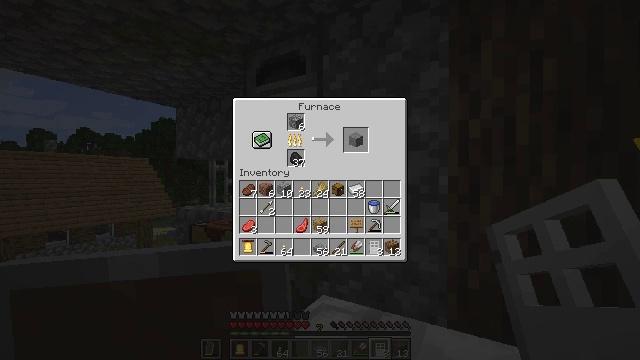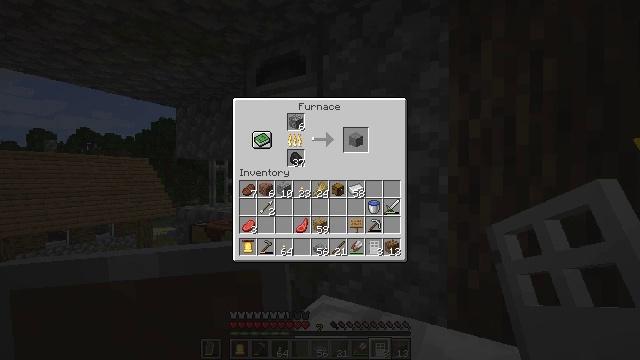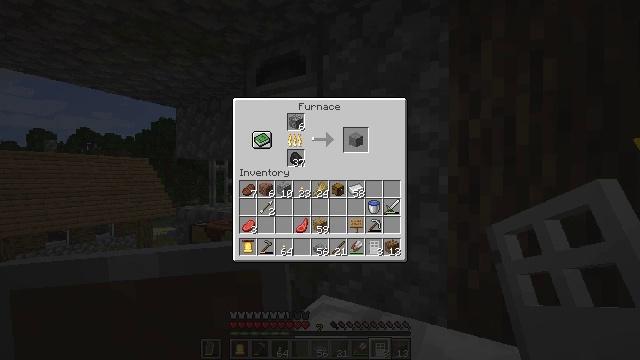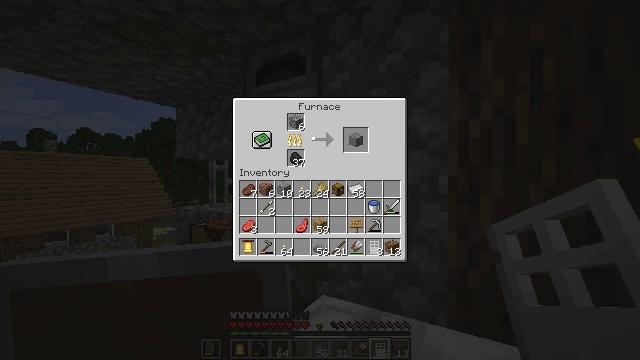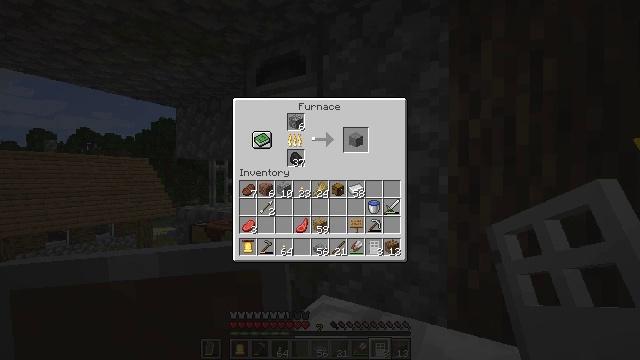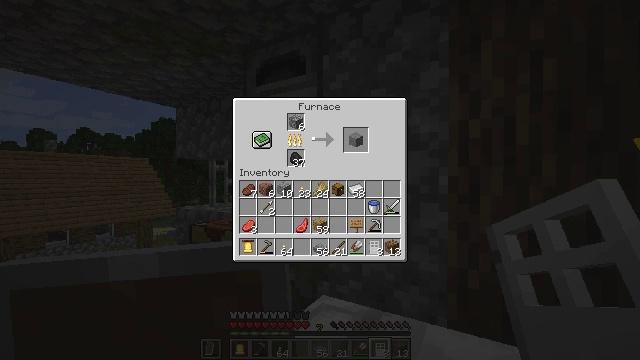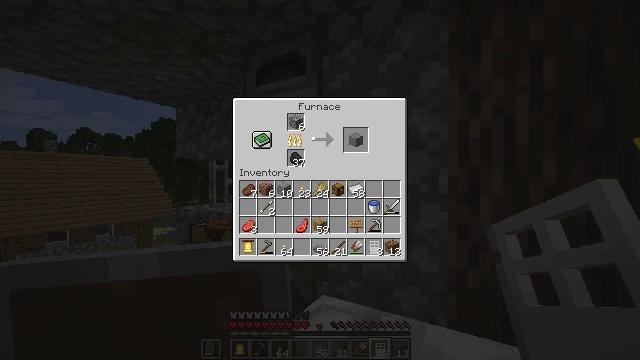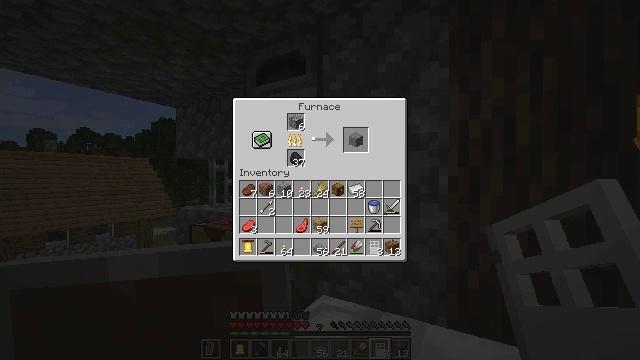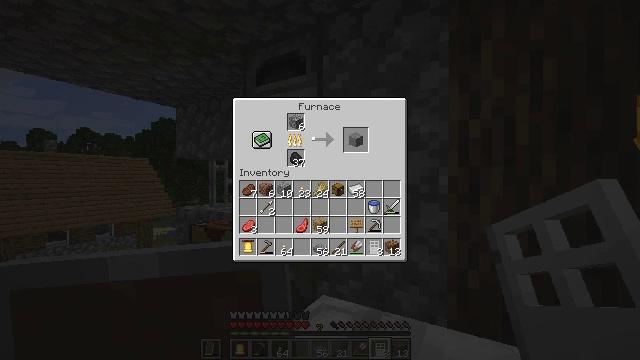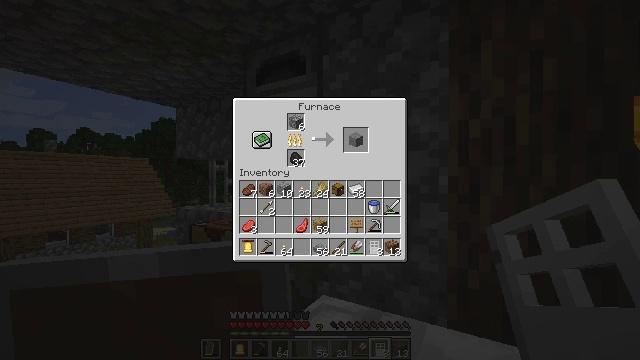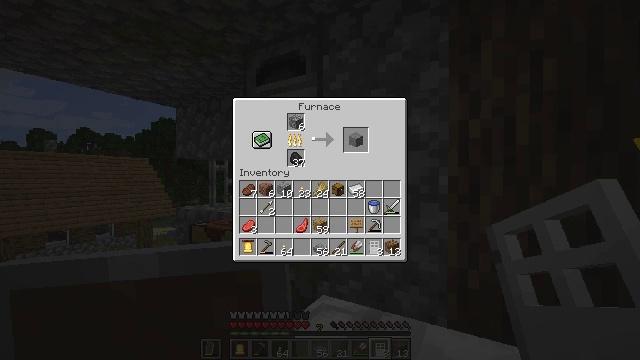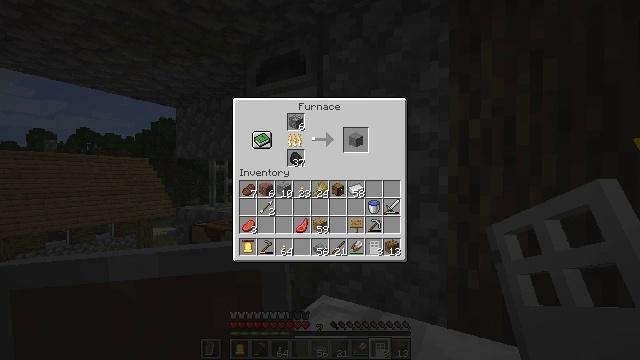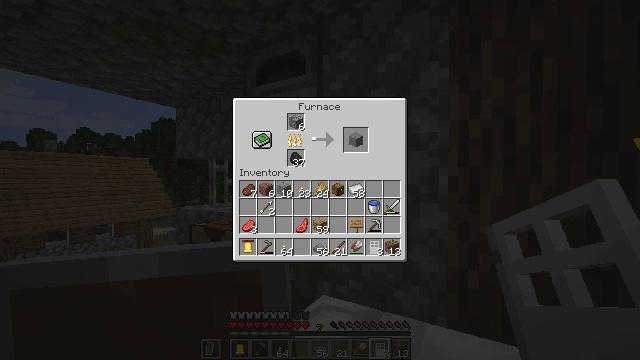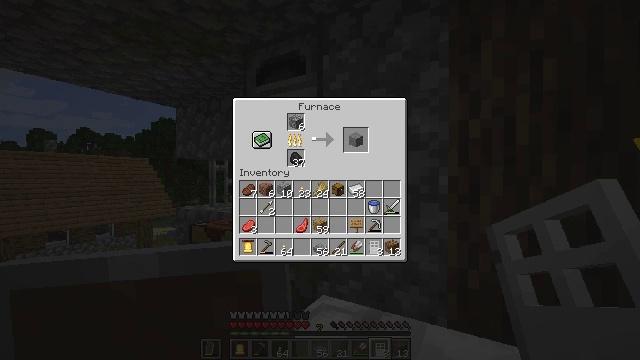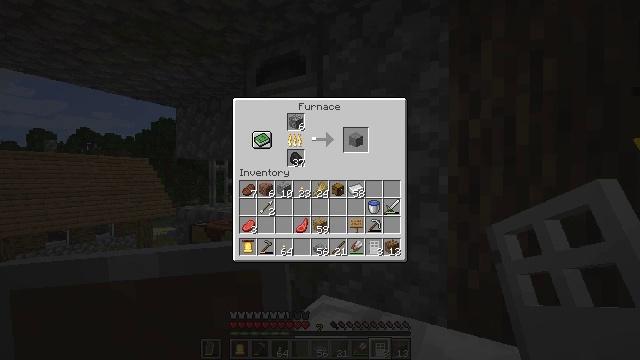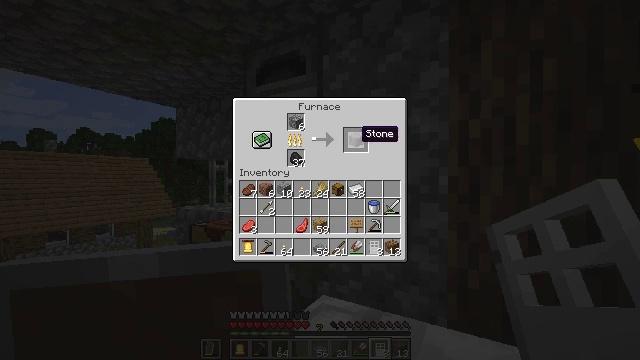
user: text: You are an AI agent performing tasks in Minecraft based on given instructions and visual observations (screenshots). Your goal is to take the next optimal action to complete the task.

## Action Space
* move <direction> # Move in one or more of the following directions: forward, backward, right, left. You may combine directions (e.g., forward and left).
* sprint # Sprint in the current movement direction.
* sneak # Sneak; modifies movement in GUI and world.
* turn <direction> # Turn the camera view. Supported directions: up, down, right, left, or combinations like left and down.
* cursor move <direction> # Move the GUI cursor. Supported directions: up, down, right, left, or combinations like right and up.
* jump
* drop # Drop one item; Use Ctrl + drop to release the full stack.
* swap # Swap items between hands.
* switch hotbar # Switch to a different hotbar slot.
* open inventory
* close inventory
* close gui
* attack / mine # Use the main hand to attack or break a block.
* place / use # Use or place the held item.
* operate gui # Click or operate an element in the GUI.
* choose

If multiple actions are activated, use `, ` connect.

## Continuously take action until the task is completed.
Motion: motion action
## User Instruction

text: Fire up the furnace to turn cobblestone into stone.
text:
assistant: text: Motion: no_op
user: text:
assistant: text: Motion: no_op
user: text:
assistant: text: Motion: no_op
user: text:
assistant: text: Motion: no_op
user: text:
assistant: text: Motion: no_op
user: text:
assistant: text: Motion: no_op
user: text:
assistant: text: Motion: no_op
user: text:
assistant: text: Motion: no_op
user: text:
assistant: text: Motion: turn right and up
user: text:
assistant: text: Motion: no_op
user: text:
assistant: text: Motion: turn left and up
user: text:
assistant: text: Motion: no_op
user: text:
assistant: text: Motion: no_op
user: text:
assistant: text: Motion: turn left
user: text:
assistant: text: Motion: turn left and up
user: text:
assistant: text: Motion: sneak
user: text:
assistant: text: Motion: sneak
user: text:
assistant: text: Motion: sneak
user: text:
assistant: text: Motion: sneak
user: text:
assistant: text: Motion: sneak, use / place
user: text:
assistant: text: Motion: sneak, use / place
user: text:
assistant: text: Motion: sneak, use / place
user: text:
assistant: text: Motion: sneak
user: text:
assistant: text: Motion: sneak
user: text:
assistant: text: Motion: sneak